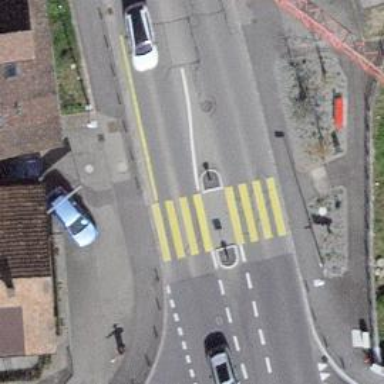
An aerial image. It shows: Marked crossing on the road.